Question: I need to make a resizable window which is split in four same parts. Every part should include my content.
What I want to see (Image):

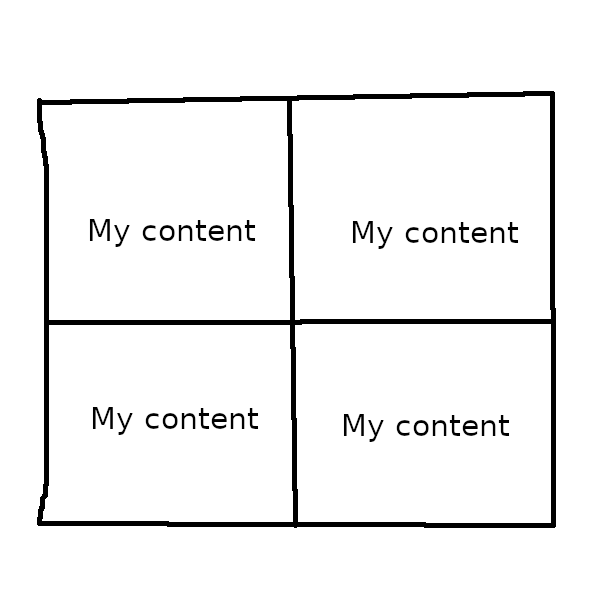
Answer: You have to use a <URL>, respectively.
Example:
'''
from PyQt5 import QtCore, QtGui, QtWidgets
class MainWindow(QtWidgets.QMainWindow):
def __init__(self, parent=None):
super(MainWindow, self).__init__(parent)
central_widget = QtWidgets.QWidget()
self.setCentralWidget(central_widget)
self.m_w11 = QtWidgets.QWidget()
self.m_w12 = QtWidgets.QWidget()
self.m_w21 = QtWidgets.QWidget()
self.m_w22 = QtWidgets.QWidget()
lay = QtWidgets.QGridLayout(central_widget)
for w, (r, c) in zip(
(self.m_w11, self.m_w12, self.m_w21, self.m_w22),
((0, 0), (0, 1), (1, 0), (1, 1)),
):
lay.addWidget(w, r, c)
for c in range(2):
lay.setColumnStretch(c, 1)
for r in range(2):
lay.setRowStretch(r, 1)
lay = QtWidgets.QVBoxLayout(self.m_w11)
lay.addWidget(QtWidgets.QTextEdit())
lay = QtWidgets.QVBoxLayout(self.m_w12)
lay.addWidget(QtWidgets.QTableWidget(4, 4))
lay = QtWidgets.QVBoxLayout(self.m_w21)
lay.addWidget(QtWidgets.QLineEdit())
lay = QtWidgets.QVBoxLayout(self.m_w22)
lay.addWidget(QtWidgets.QLabel("Text", alignment=QtCore.Qt.AlignCenter))
if __name__ == "__main__":
import sys
app = QtWidgets.QApplication(sys.argv)
w = MainWindow()
w.resize(640, 480)
w.show()
sys.exit(app.exec_())
'''
Output:
<URL>